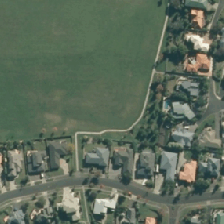
Land cover: urban_parkland